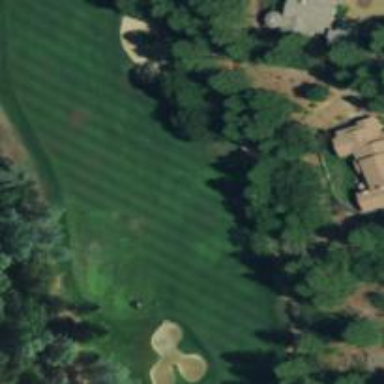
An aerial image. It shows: Golf hole.